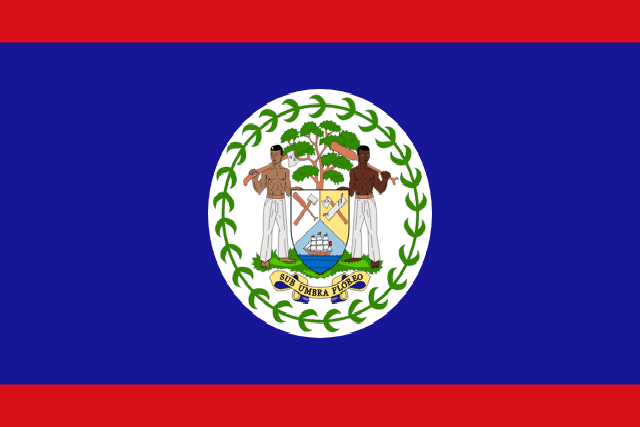
Country: Belize
Country code: bz